Interaction volume radius: 5 \u00c5
Interaction volume height: 20 \u00c5
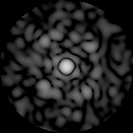
Disorder parameter: 0.7612